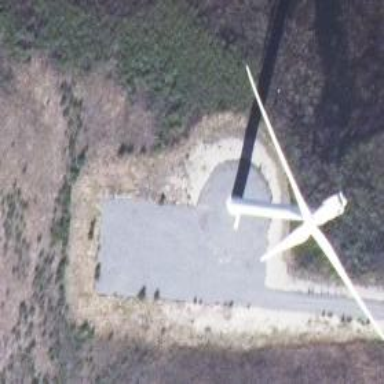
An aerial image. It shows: Wind generator powered by wind. The generator type is horizontal axis and it uses wind turbines.